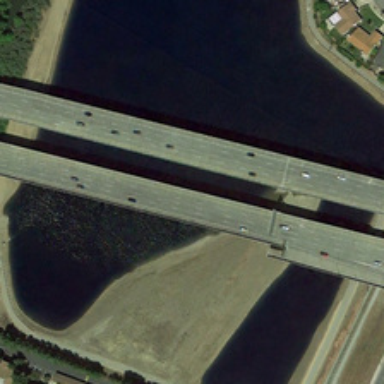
Two parallel bridges are on a black pond near some green trees and several buildings .